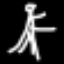
Label: The Eiffel Tower